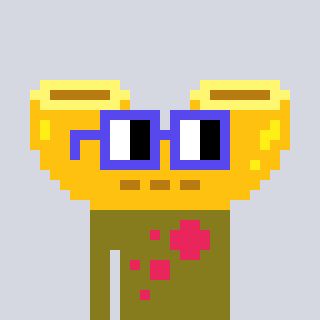
a pixel art character with square blue glasses, a macaroni-shaped head and a gunk-colored body on a cool background